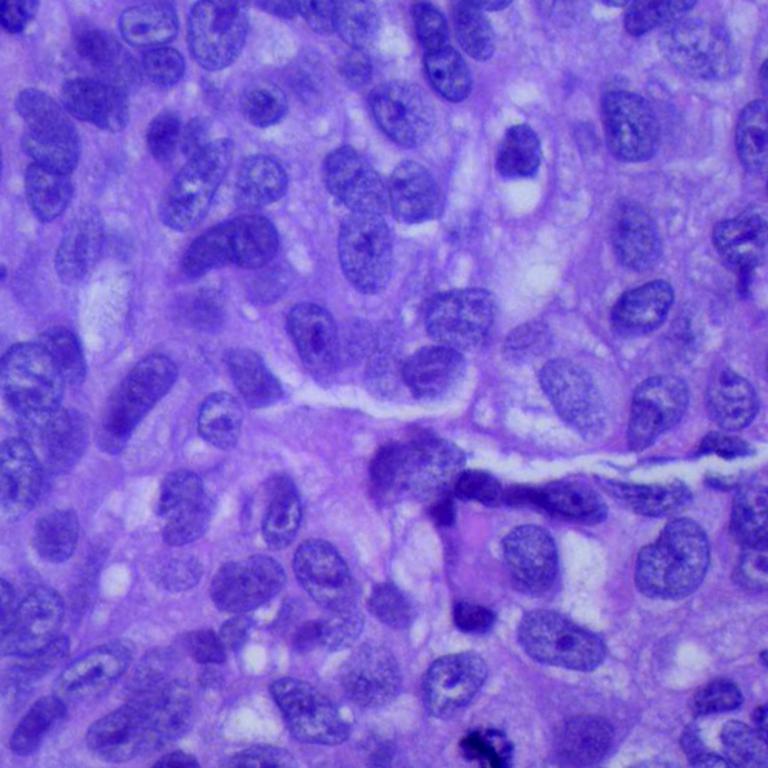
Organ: lung
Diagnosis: squamous carcinomas